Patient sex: M
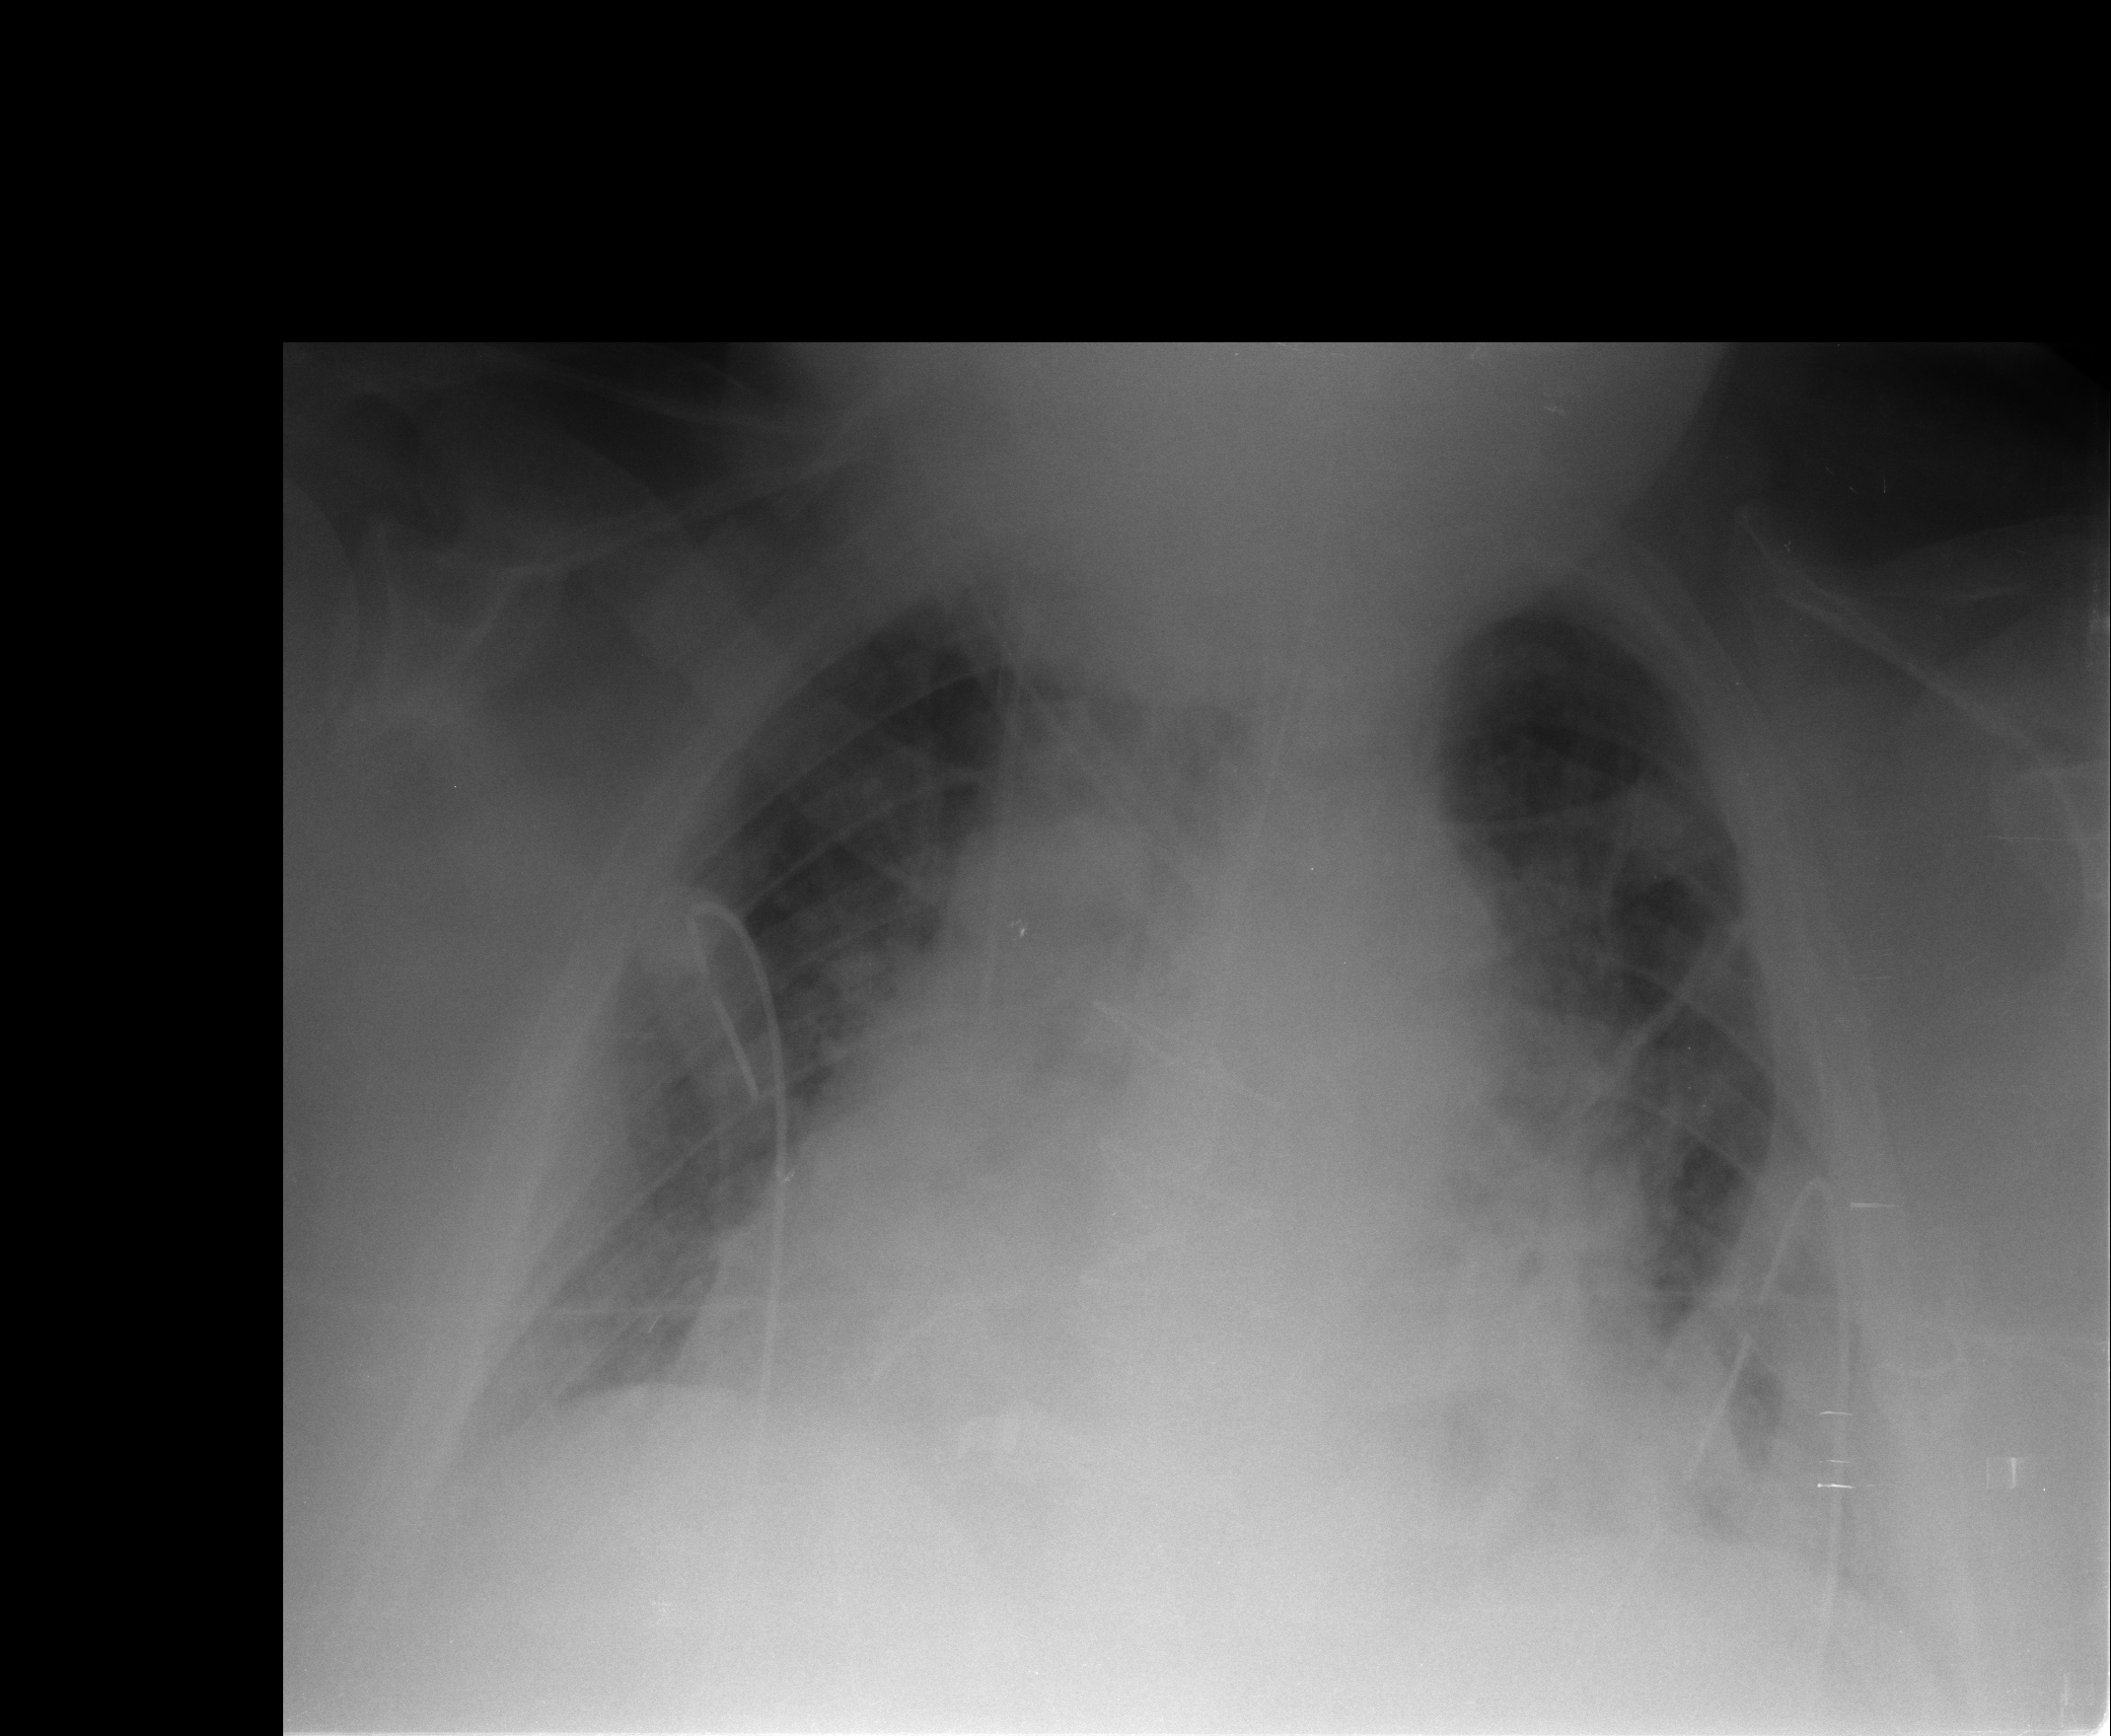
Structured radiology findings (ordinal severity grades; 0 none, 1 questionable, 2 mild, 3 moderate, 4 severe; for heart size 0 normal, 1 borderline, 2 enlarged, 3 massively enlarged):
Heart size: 2
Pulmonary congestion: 3
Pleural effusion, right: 0
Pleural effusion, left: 0
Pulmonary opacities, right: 1
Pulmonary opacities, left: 2
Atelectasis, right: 2
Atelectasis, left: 2